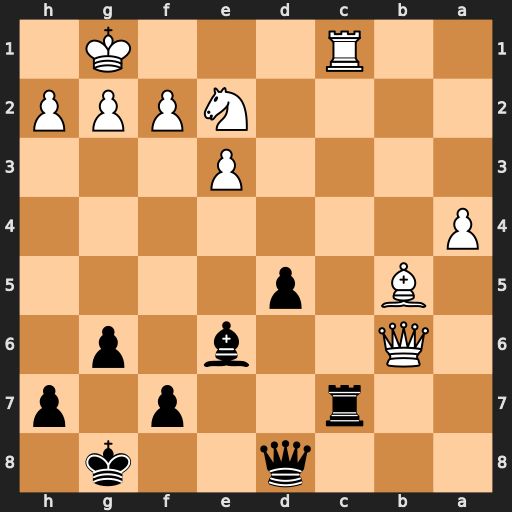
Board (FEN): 3q2k1/2r2p1p/1Q2b1p1/1B1p4/P7/4P3/4NPPP/2R3K1
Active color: b
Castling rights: -
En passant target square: -
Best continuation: Rxc1+ Nxc1 Qxb6